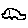
Label: car